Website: bh-photo
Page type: billing-address
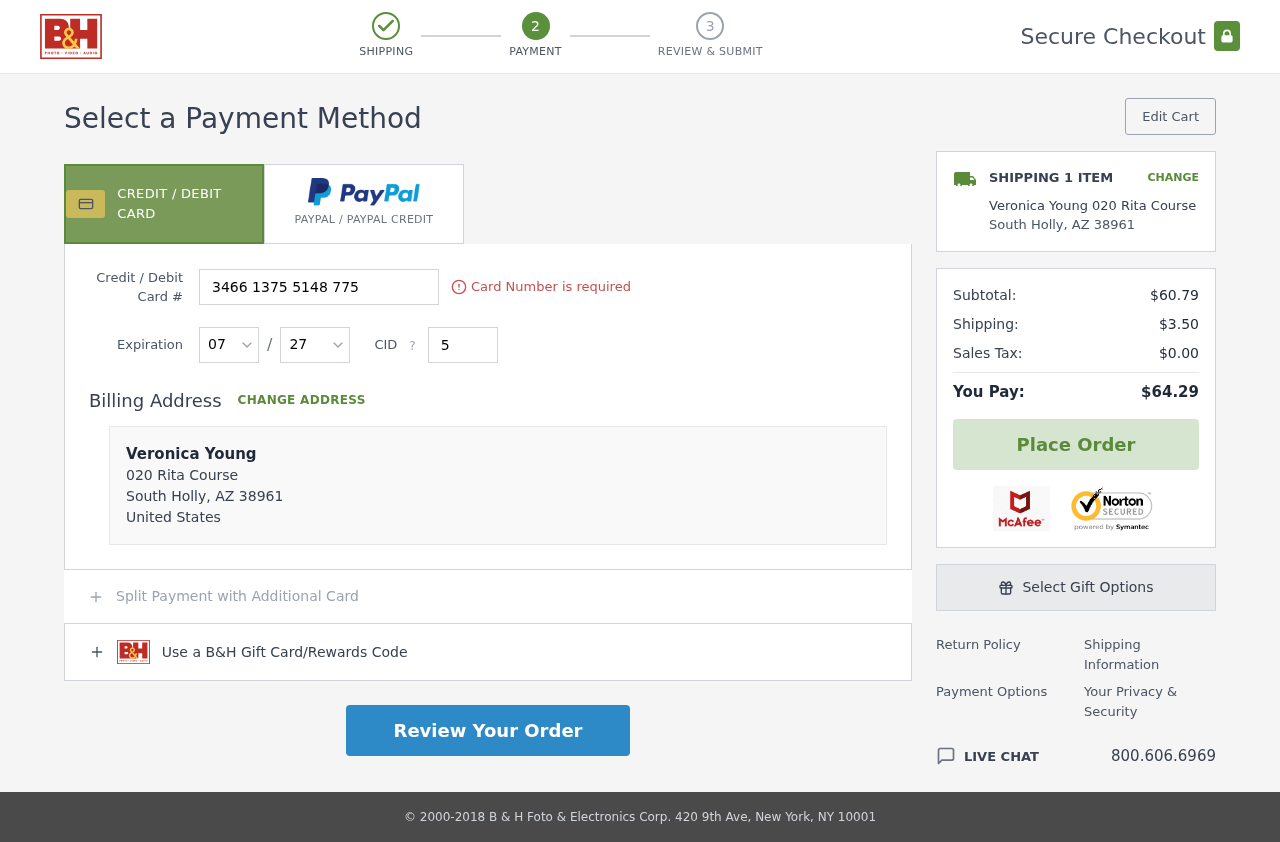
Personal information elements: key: PII_CARD_CVV
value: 5914
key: PII_CARD_EXPIRY_MONTH
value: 07
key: PII_CARD_EXPIRY_YEAR
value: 27
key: PII_CARD_NUMBER
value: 3466 1375 5148 775
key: PII_CITY
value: South Holly
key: PII_COUNTRY
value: United States
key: PII_FULLNAME
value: Veronica Young
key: PII_FULLNAME2
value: Veronica Young
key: PII_POSTCODE
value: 38961
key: PII_STATE_ABBR
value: AZ
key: PII_STREET
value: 020 Rita Course
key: PII_POSTCODE_FULL
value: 38961
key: PII_POSTCODE_NUMERIC
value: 38961
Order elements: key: ORDER_NUM_ITEMS
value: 1
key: ORDER_SUBTOTAL
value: $60.79
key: ORDER_SHIPPING_COST
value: $3.50
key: ORDER_TAX
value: $0.00
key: ORDER_TOTAL
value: $64.29